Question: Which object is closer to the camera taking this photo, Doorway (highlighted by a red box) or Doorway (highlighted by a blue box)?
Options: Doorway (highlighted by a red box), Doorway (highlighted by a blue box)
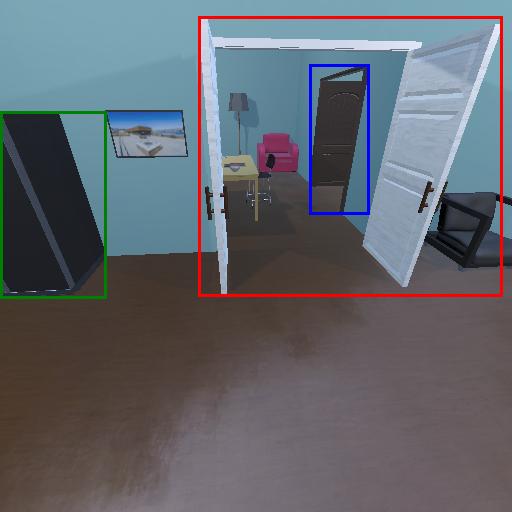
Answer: Doorway (highlighted by a red box)